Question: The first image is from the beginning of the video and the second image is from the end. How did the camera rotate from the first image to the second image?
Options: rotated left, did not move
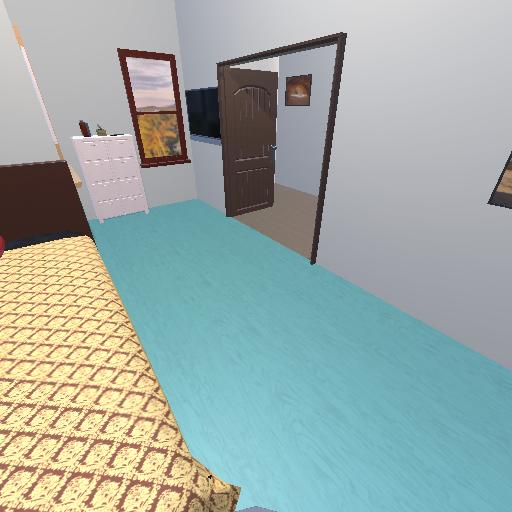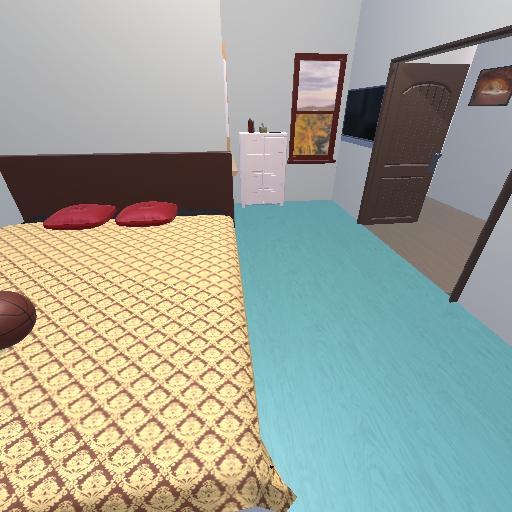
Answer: rotated left